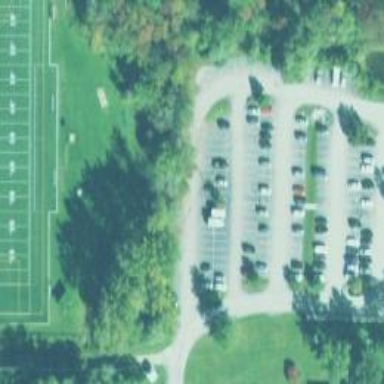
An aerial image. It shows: Parking area.